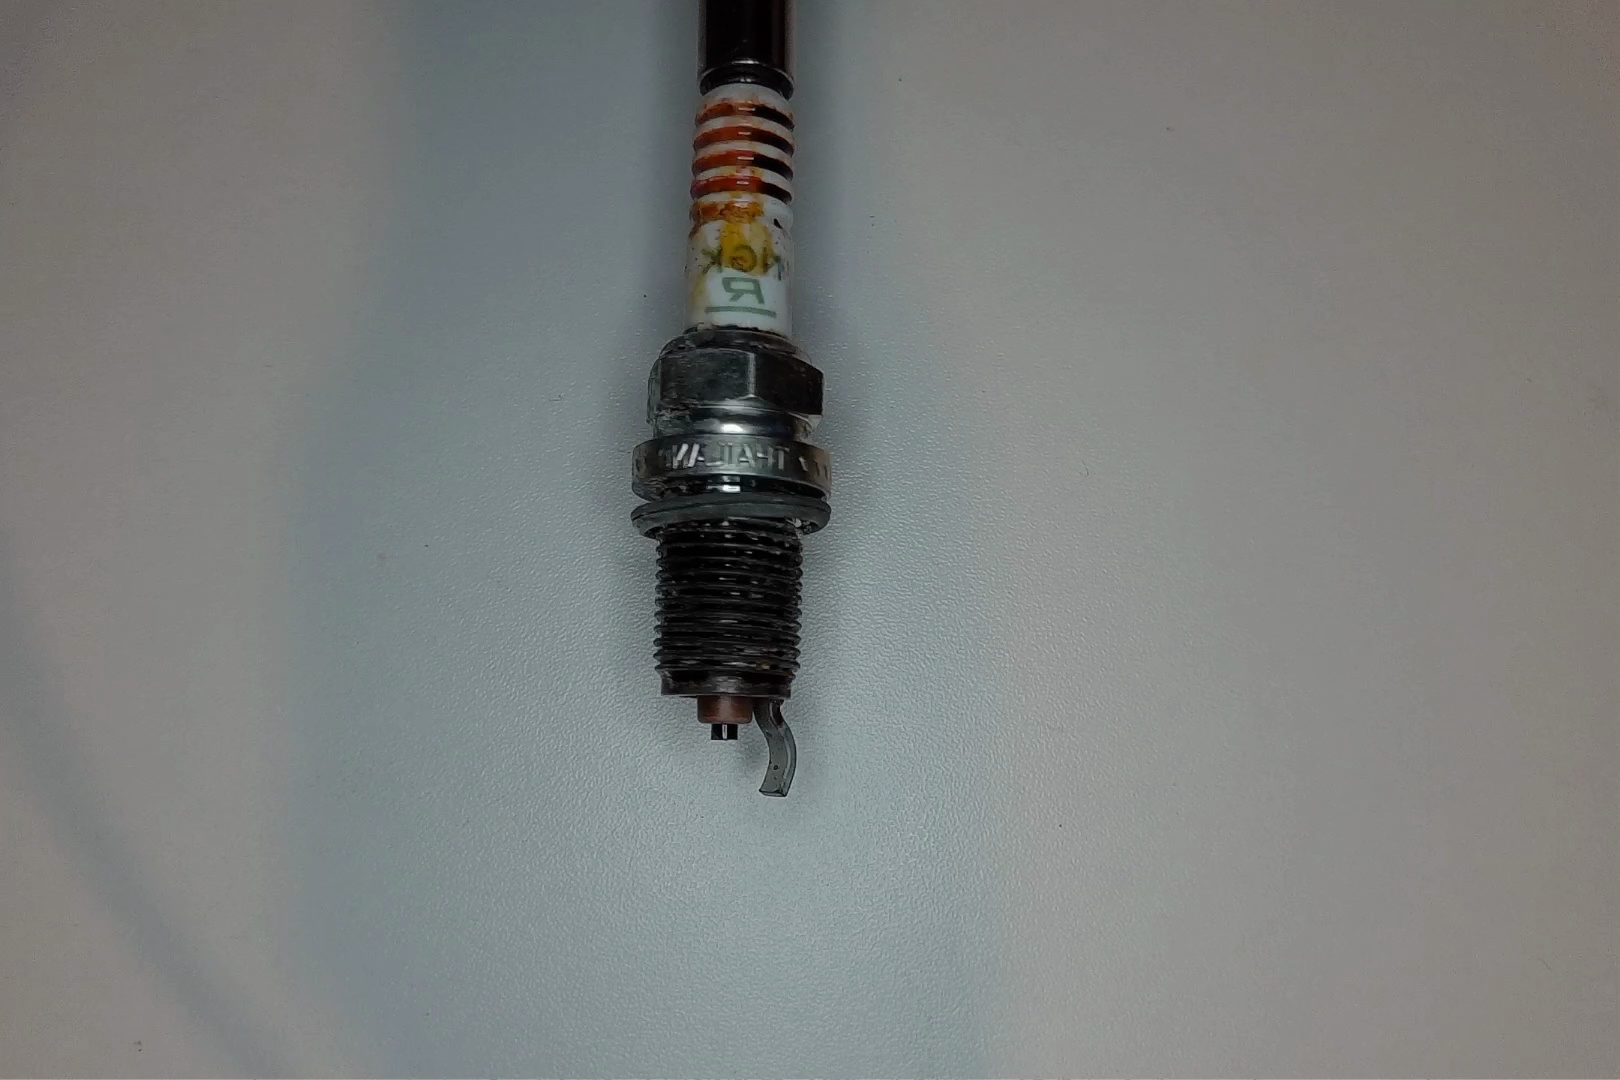
Label: anomaly